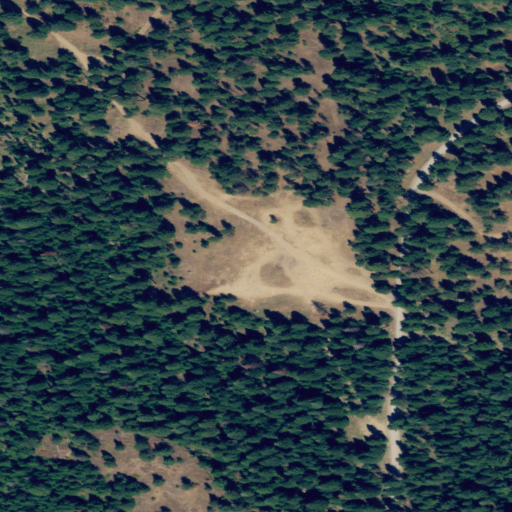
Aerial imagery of plain(s) in Oregon named Billy Small Meadow containing evergreen forest, shrub, and grassland